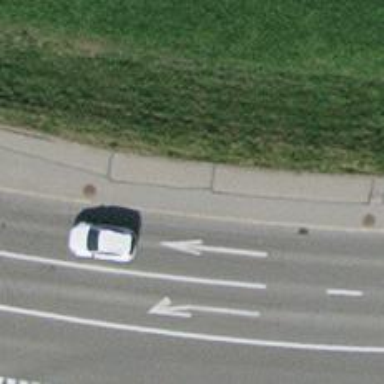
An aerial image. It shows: Primary link road with asphalt surface.